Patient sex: M
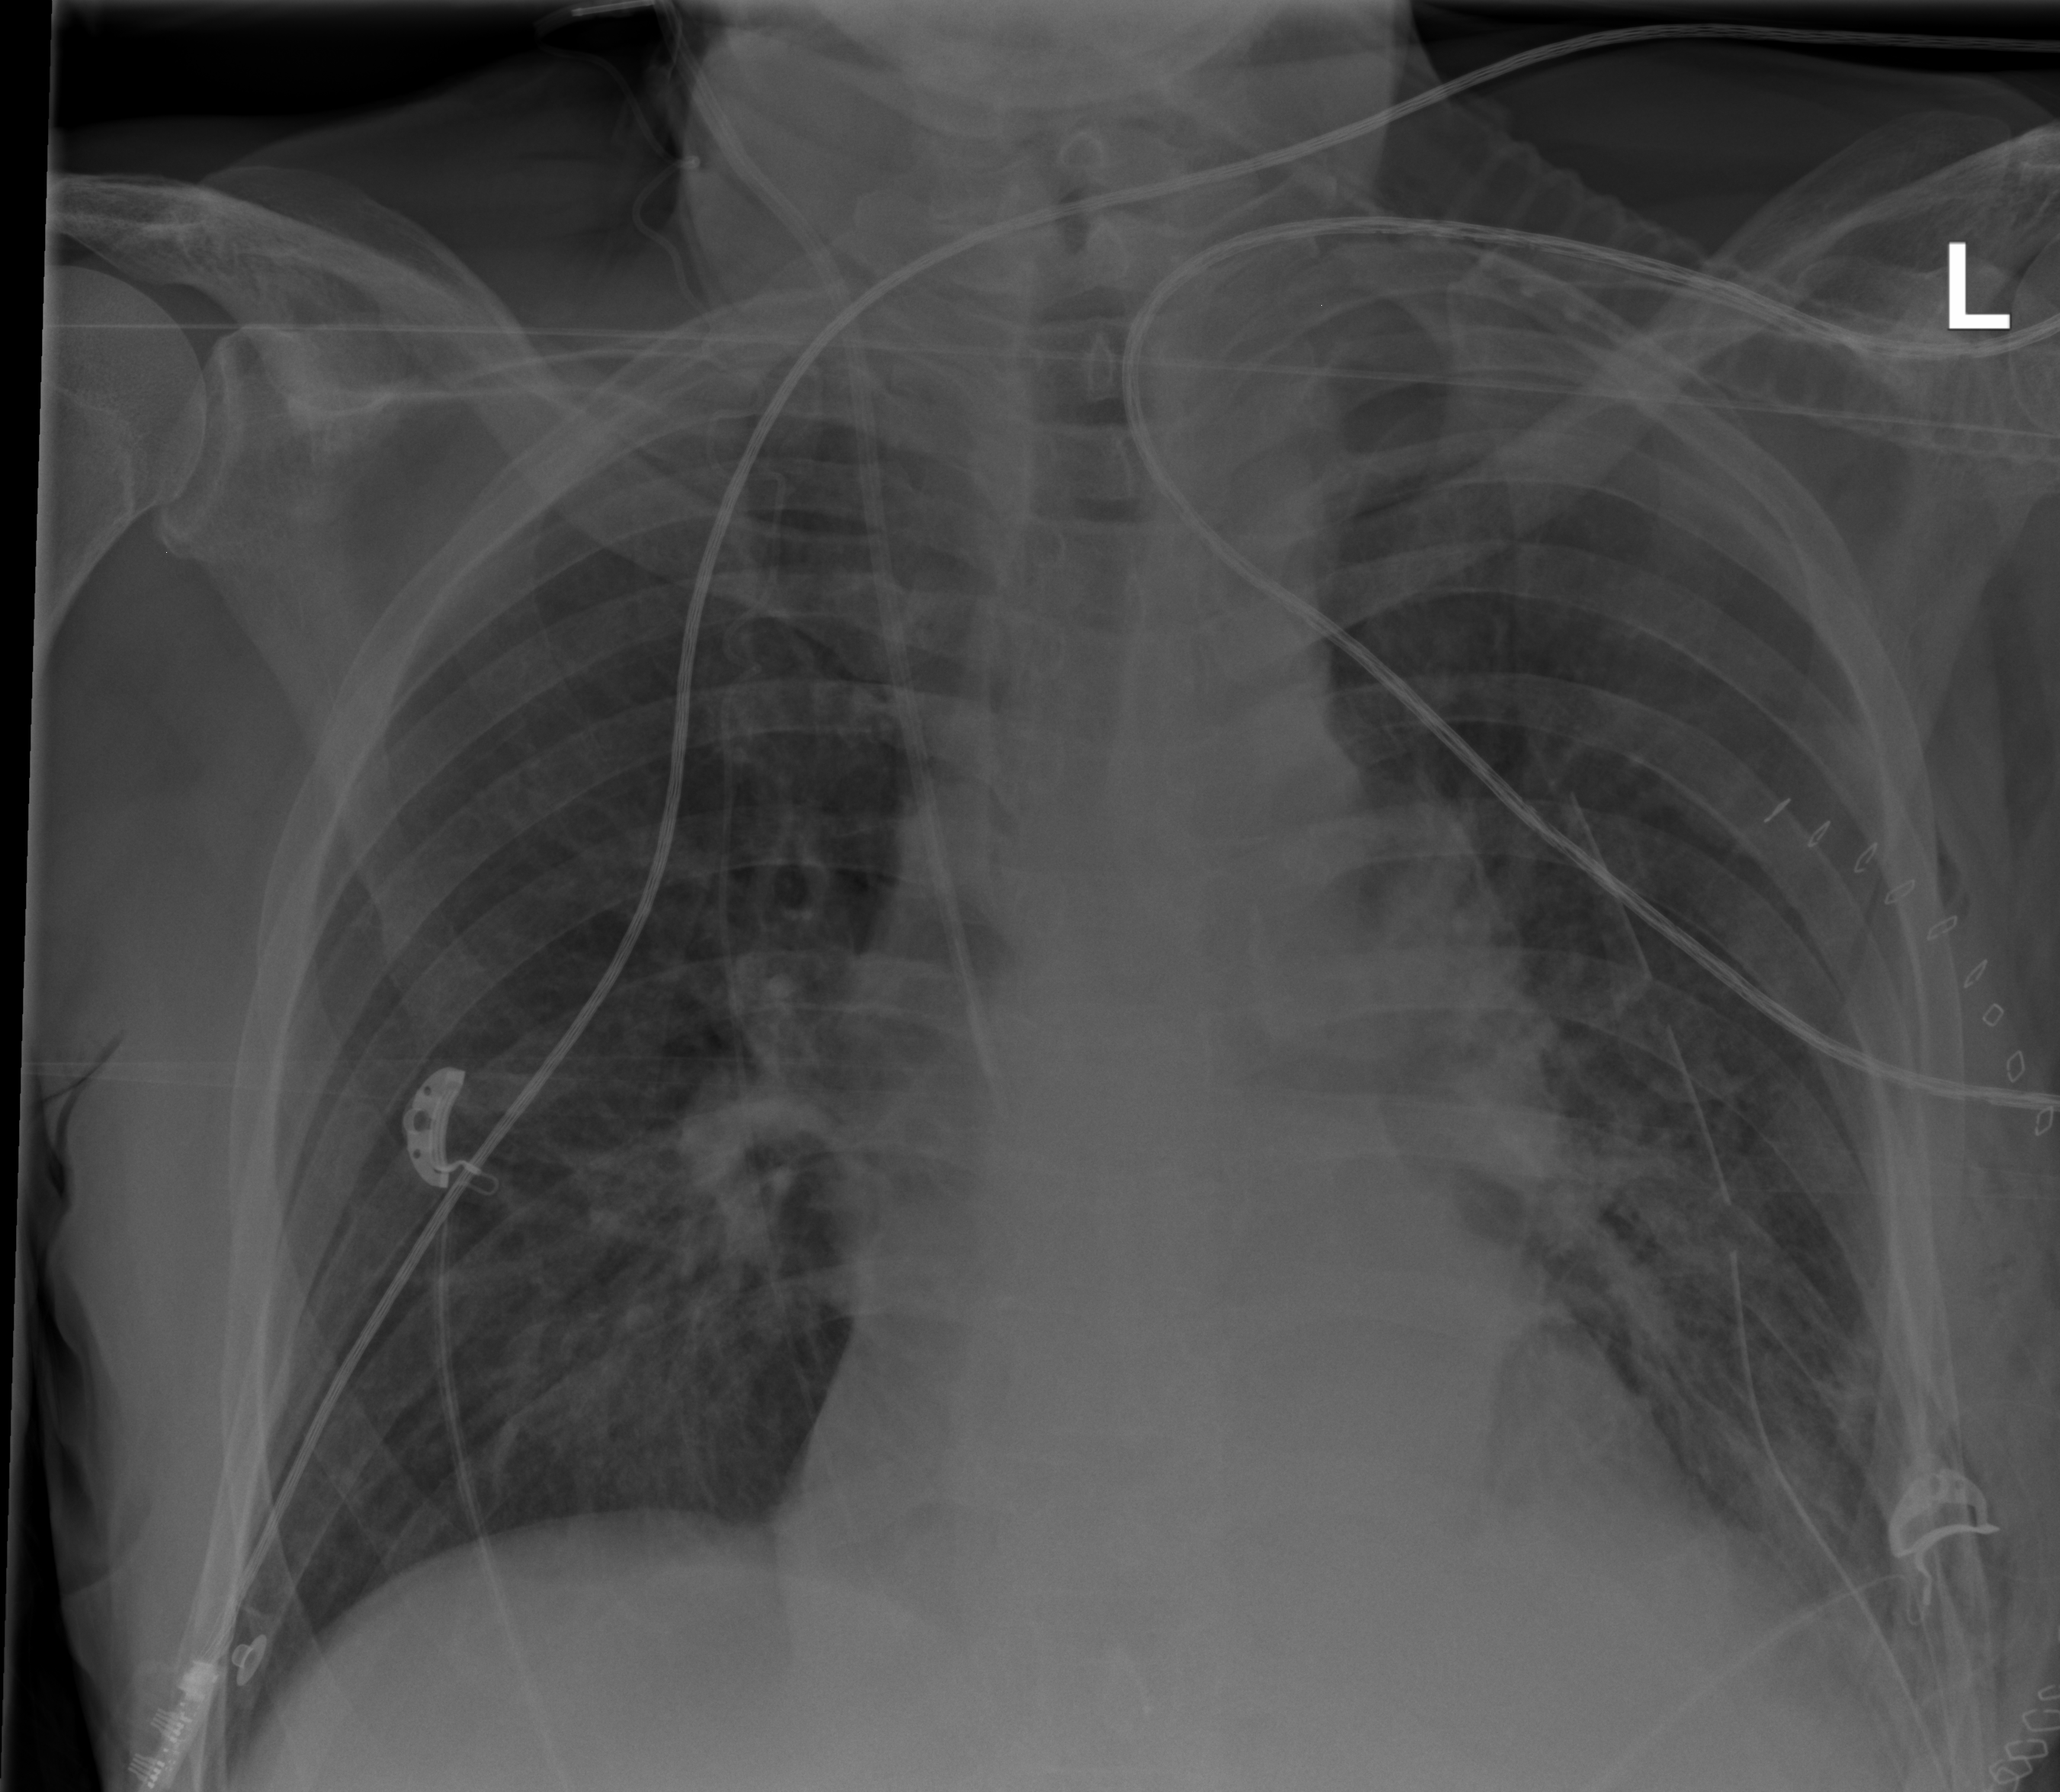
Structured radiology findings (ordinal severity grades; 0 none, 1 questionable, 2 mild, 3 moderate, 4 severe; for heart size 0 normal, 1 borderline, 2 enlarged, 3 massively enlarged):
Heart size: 1
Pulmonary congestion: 0
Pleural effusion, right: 0
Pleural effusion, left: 2
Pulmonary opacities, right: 2
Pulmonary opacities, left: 2
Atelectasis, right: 0
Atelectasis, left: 2